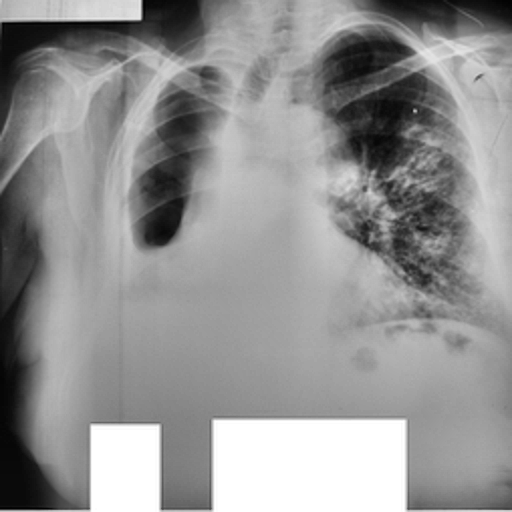
Finding: TUBERCULOSIS